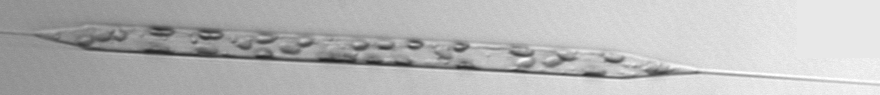
Label: Rhizosolenia